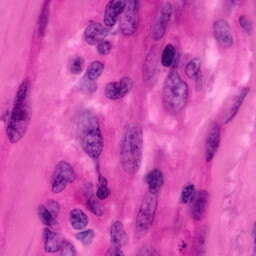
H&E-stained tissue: Pancreatic